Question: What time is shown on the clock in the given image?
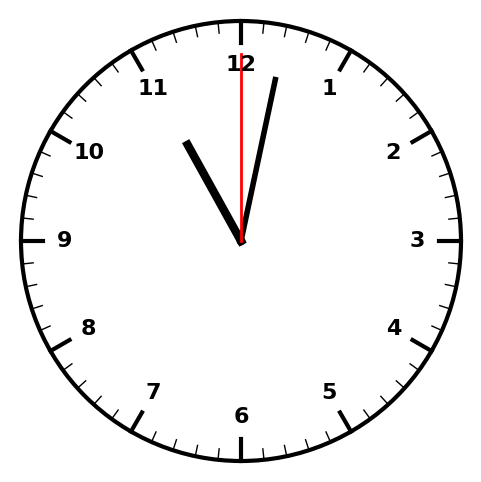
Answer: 11:02:00